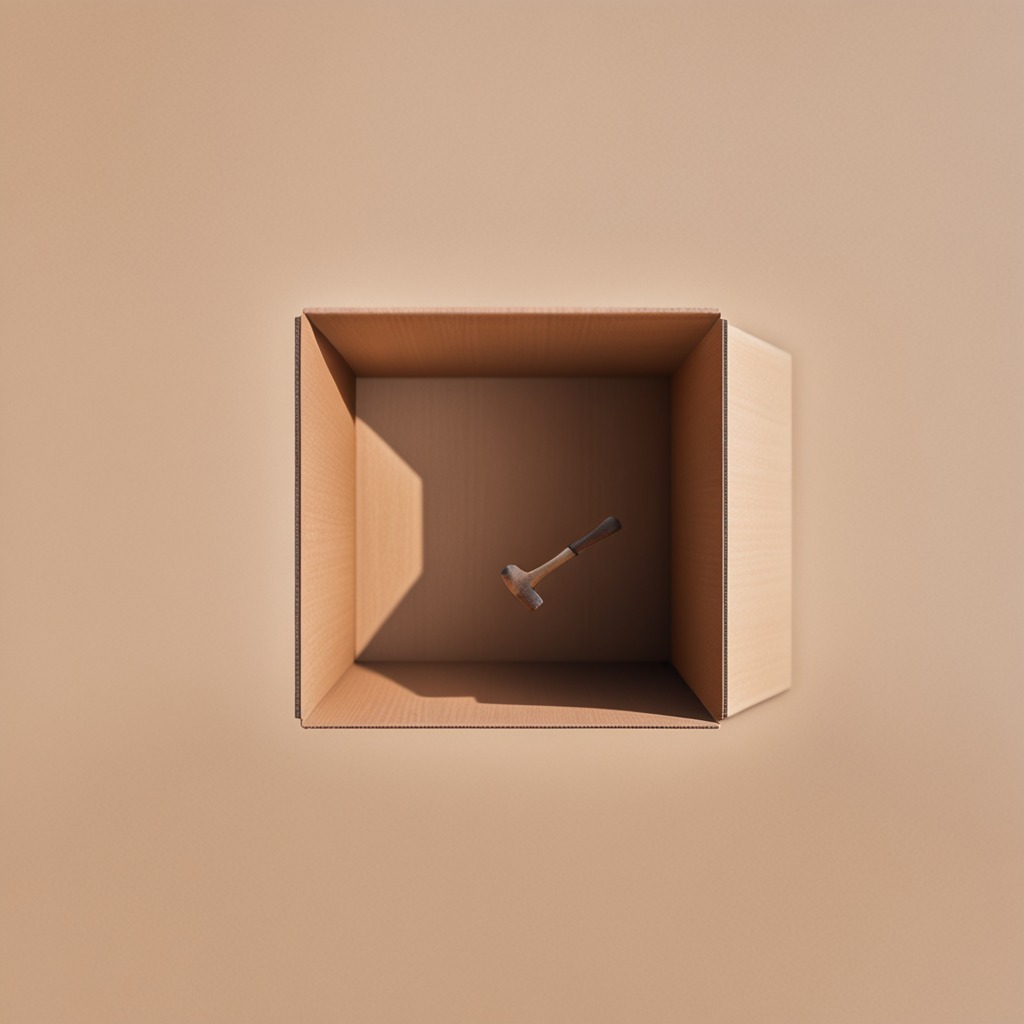
A hammer is lying on a clean dry cardboard box surface in an outdoor workshop during daytime bright natural light soft shadows slightly creased but